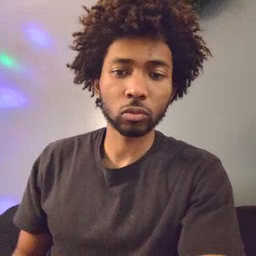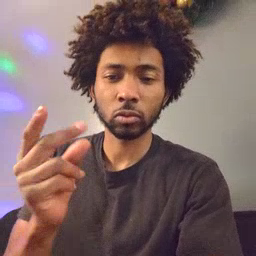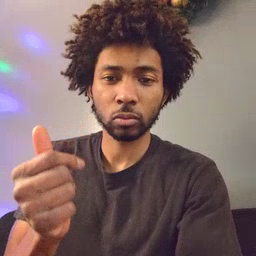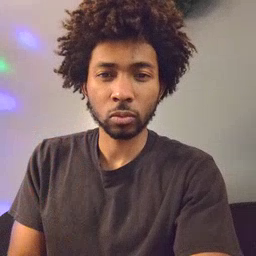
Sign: dog